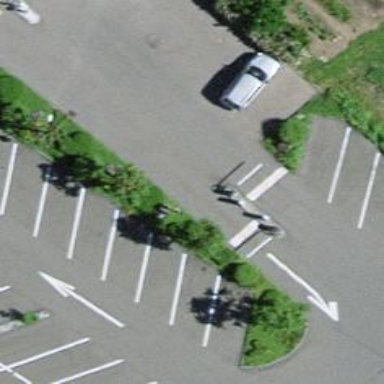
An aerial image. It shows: Lift gate barrier.